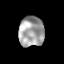
Tissue: lung
Cell type: Epithelial cells
Senescence score: 0.2317
Nuclear area (px): 740
Mean DAPI intensity: 163.93